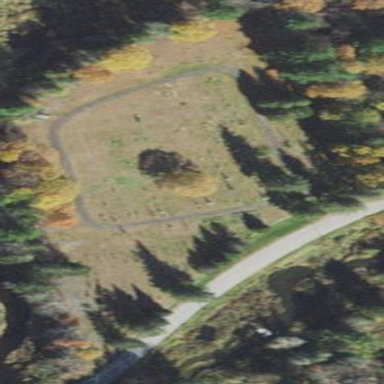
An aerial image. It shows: Cemetery.